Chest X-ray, PA view. Patient: 79 years old, sex M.
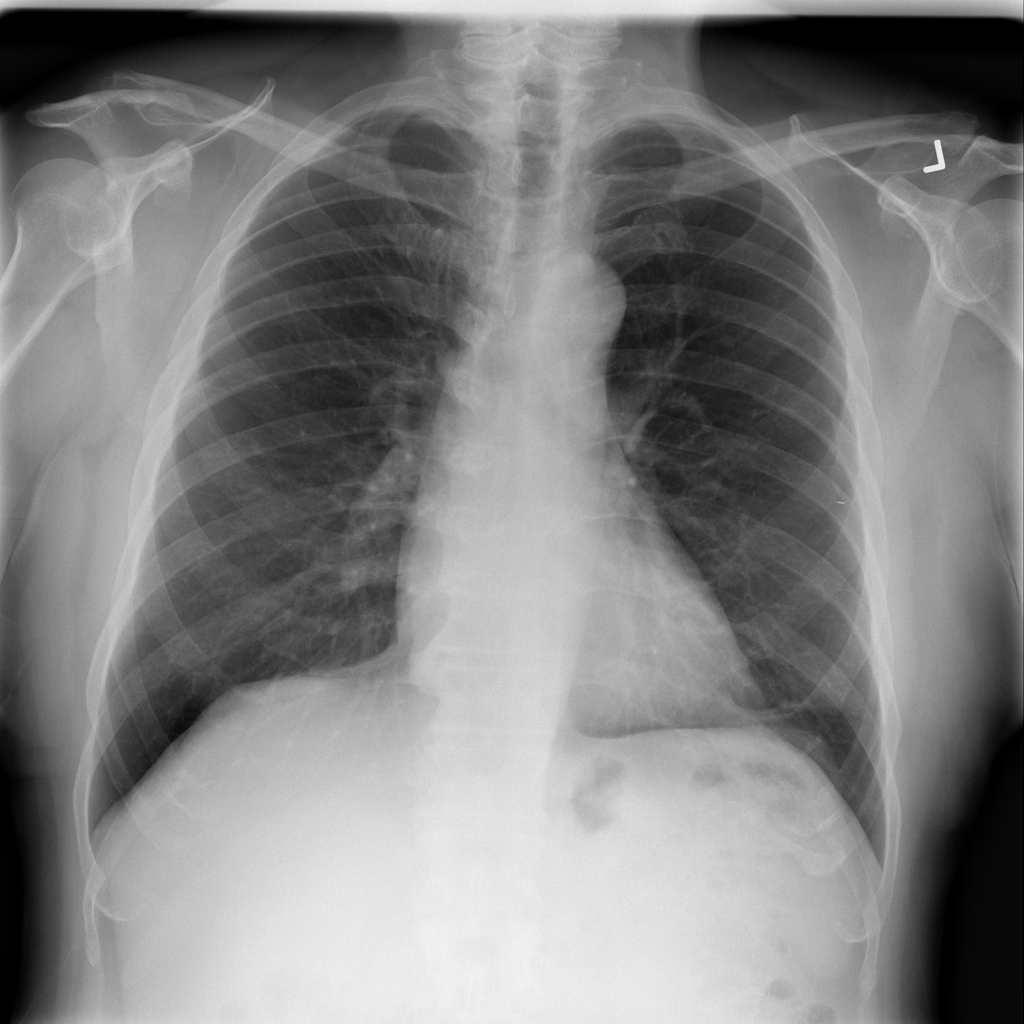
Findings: No Finding